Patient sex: F
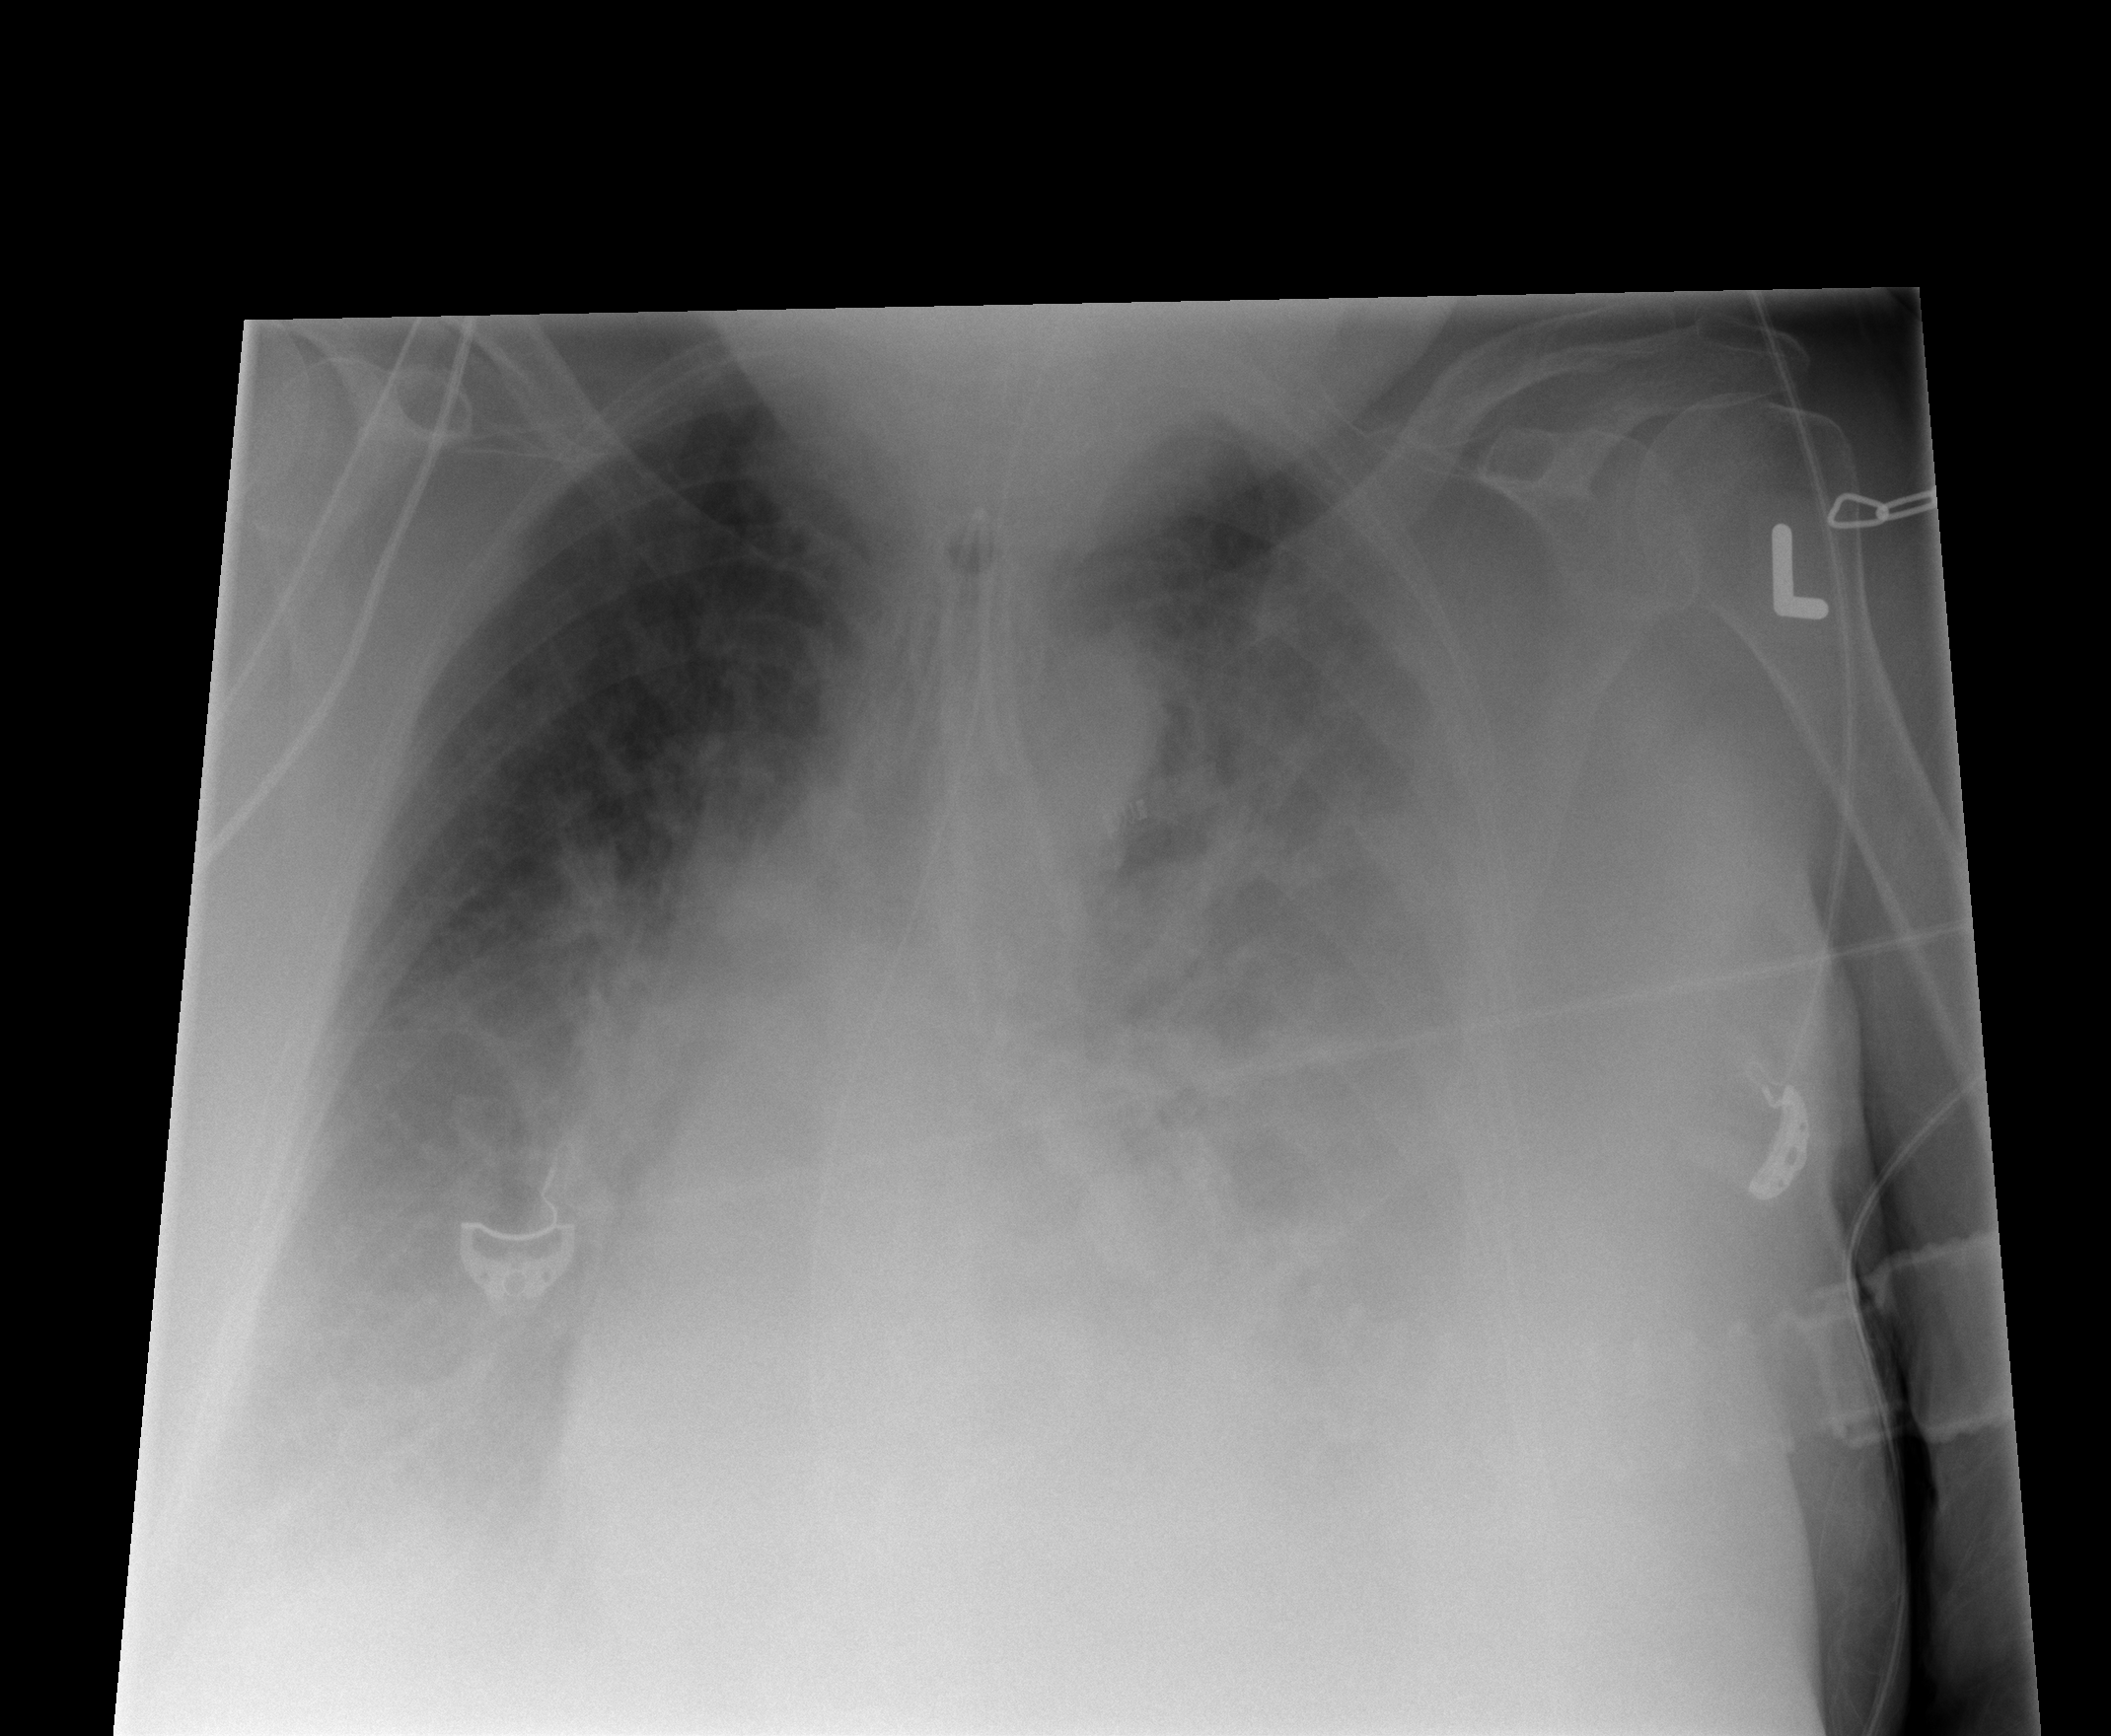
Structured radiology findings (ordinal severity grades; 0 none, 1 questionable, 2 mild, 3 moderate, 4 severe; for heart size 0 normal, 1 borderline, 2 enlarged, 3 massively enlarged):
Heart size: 0
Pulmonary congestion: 3
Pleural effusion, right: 2
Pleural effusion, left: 3
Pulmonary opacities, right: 0
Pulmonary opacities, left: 0
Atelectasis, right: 2
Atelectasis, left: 3